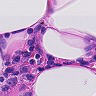
Metastatic tissue present: no